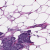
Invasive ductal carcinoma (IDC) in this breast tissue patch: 0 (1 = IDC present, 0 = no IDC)